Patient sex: M
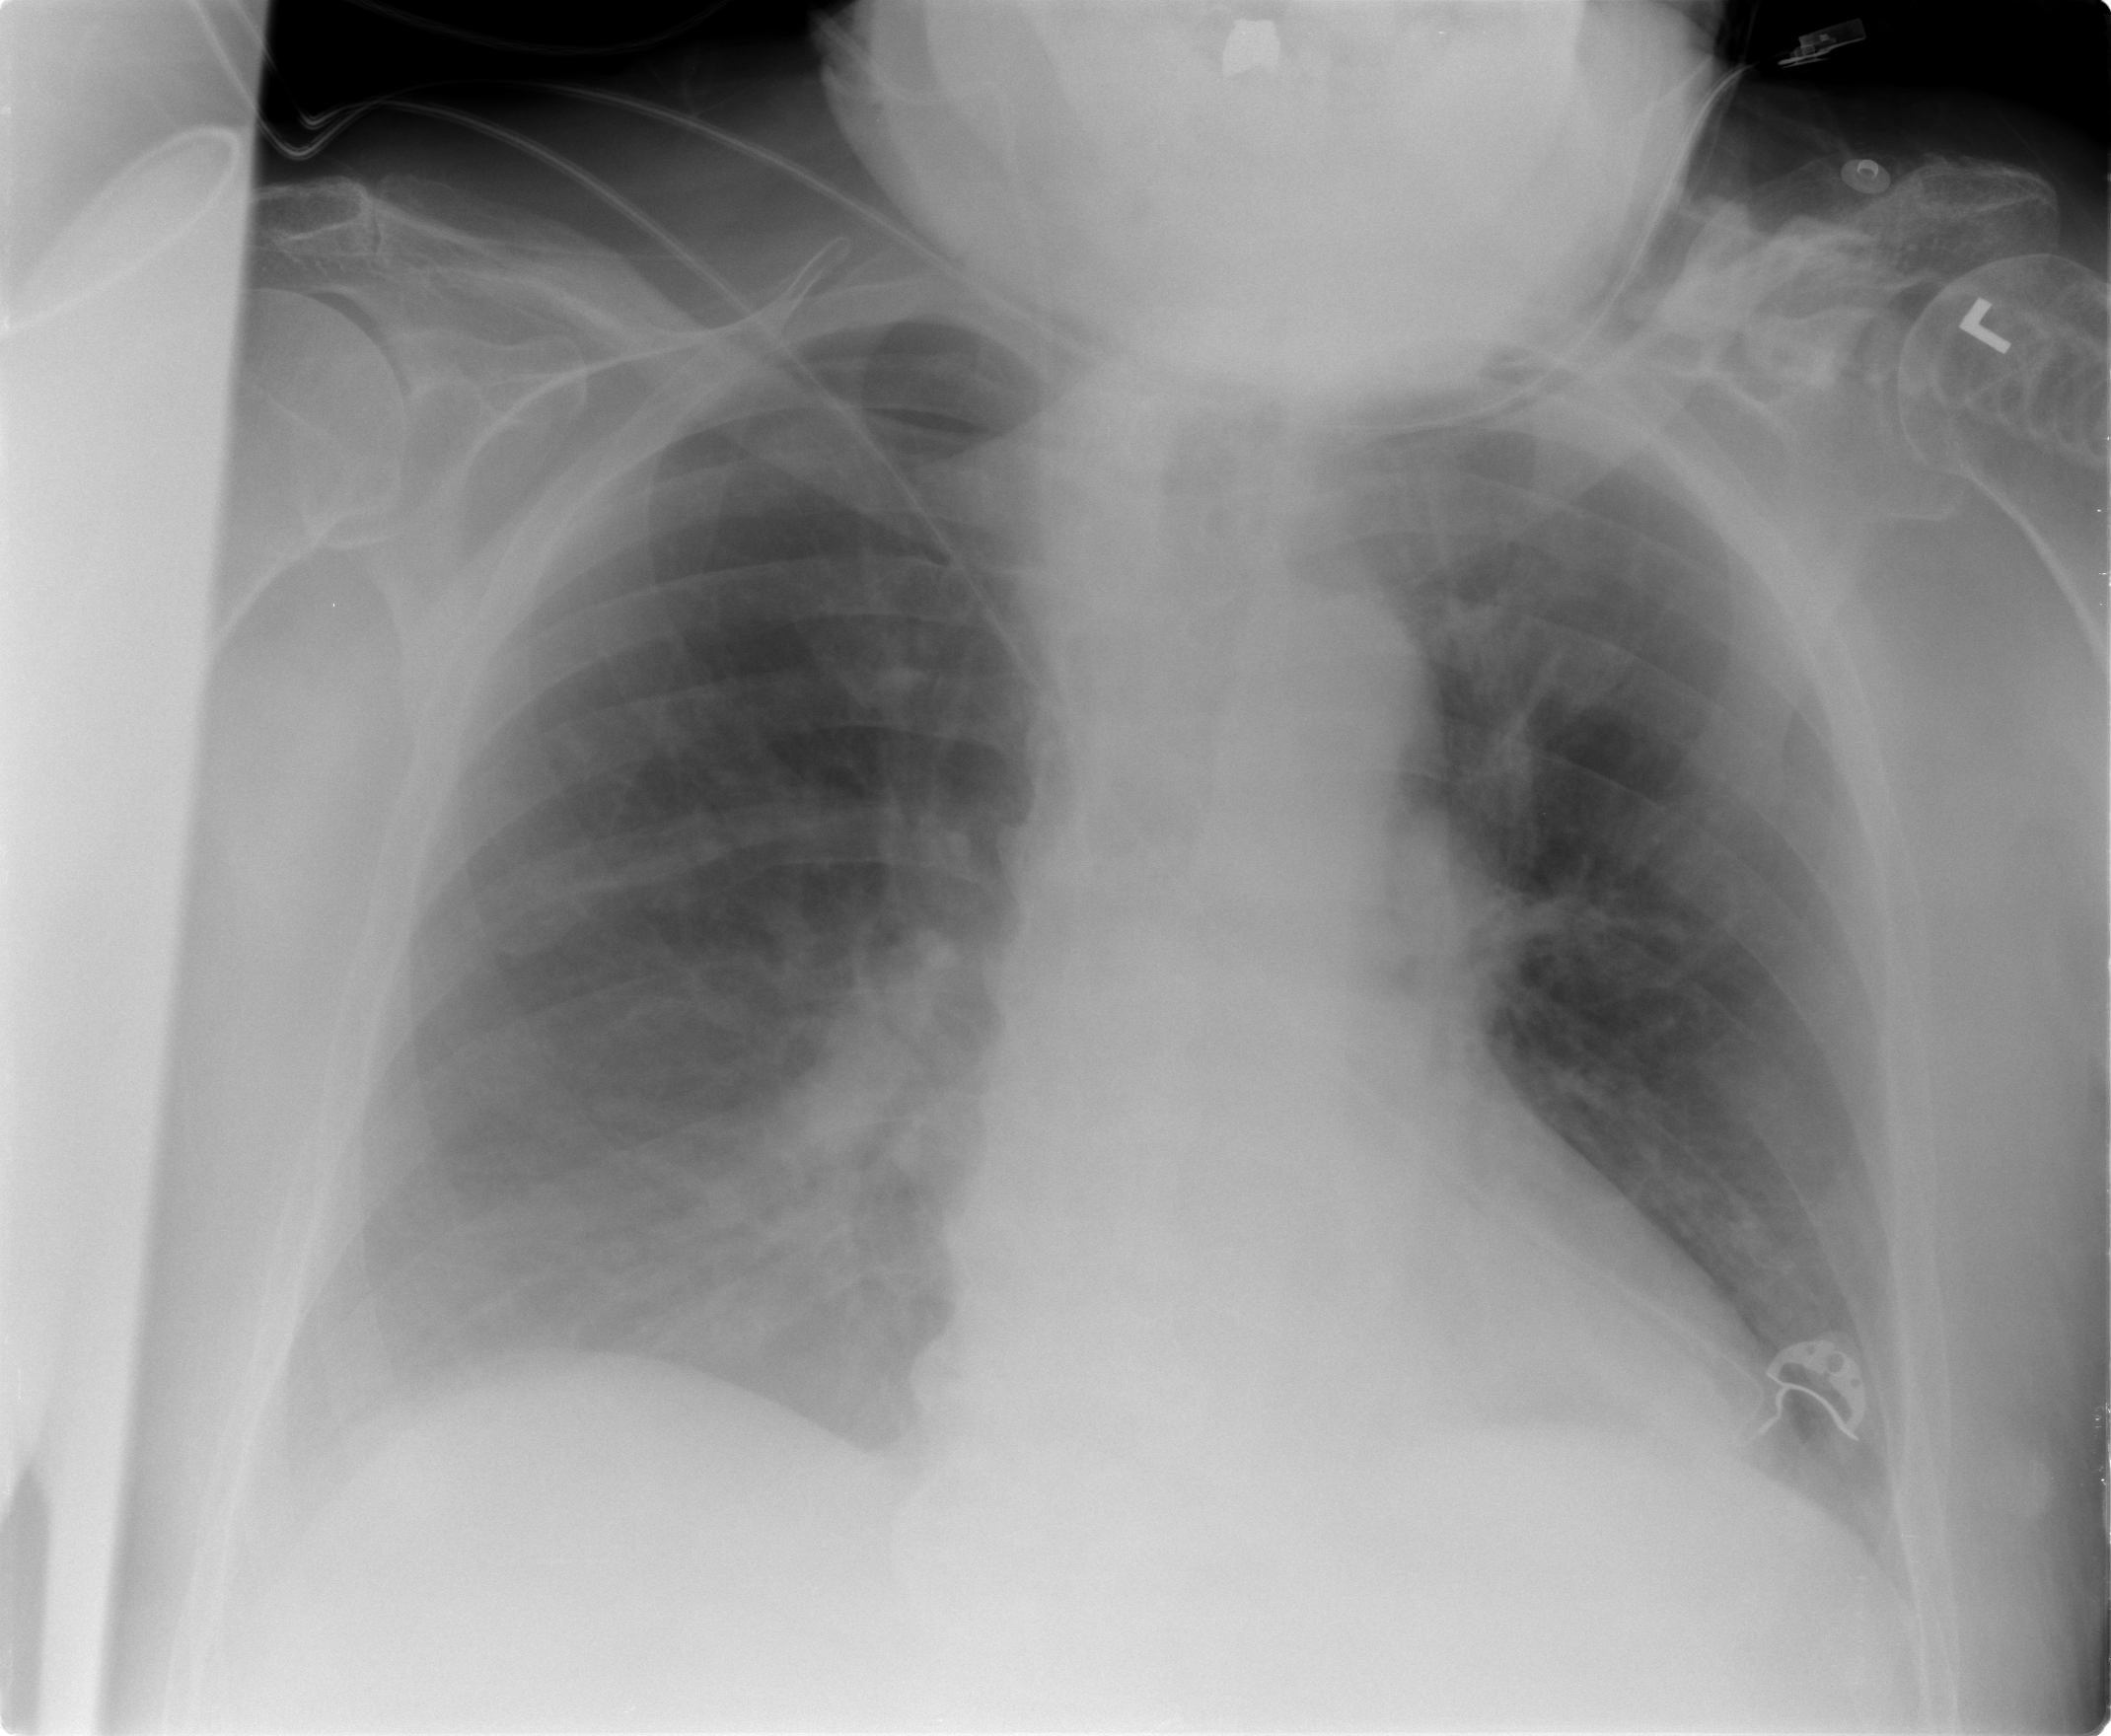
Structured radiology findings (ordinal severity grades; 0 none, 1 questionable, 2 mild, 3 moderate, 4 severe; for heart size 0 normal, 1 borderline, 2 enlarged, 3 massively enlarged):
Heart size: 1
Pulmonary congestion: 0
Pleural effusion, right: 2
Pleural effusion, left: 1
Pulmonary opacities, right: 0
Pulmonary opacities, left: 0
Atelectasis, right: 0
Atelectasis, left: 0